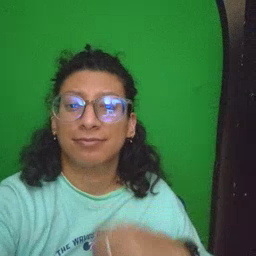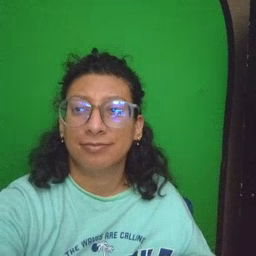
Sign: high